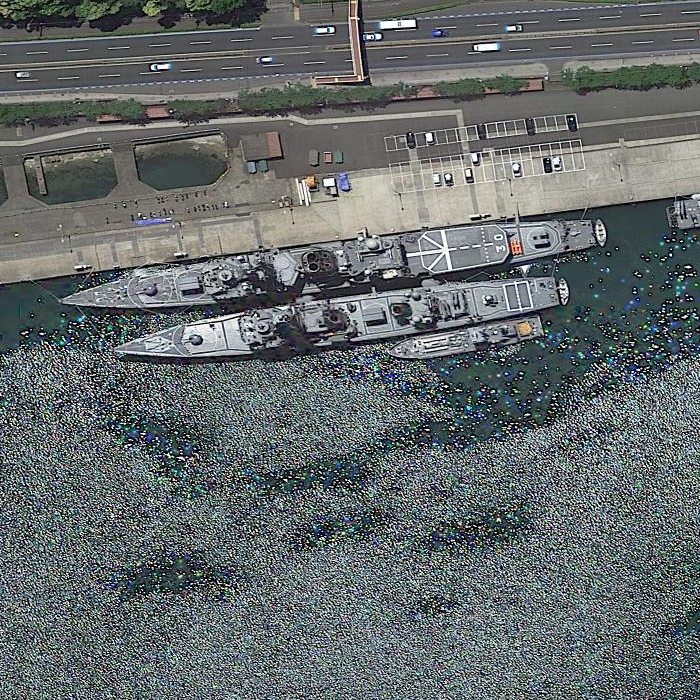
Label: cruiser